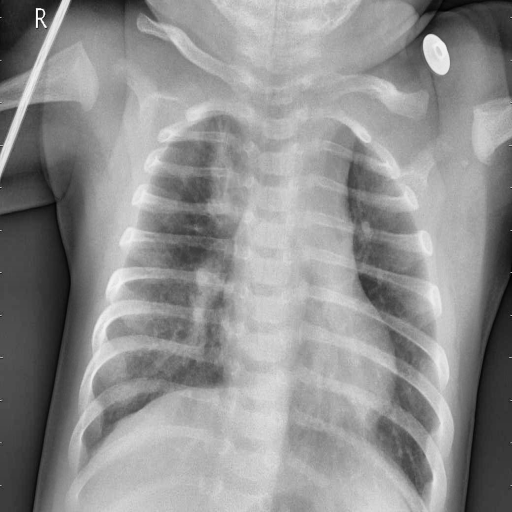
Finding: PNEUMONIA